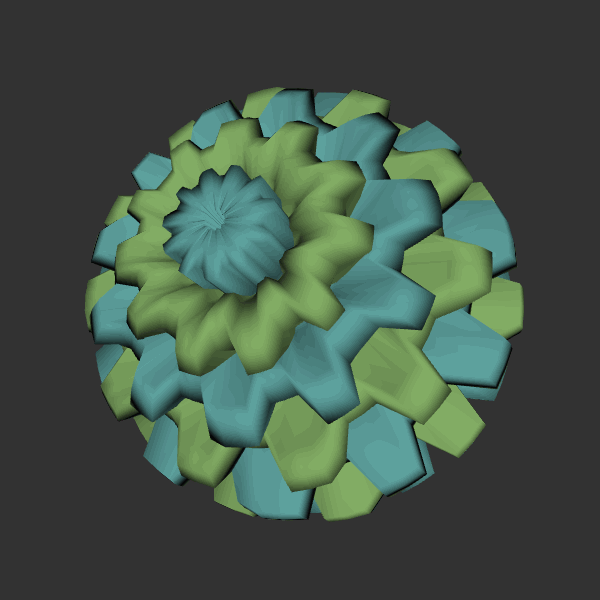
Background: dark